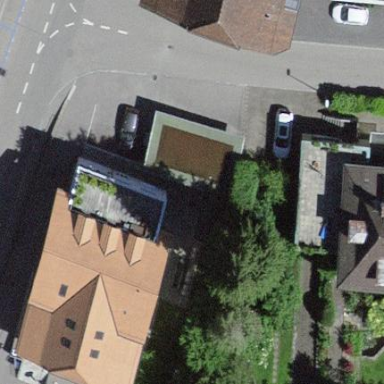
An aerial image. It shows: Carport structure.